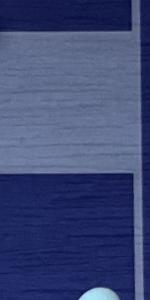
Label: Empty